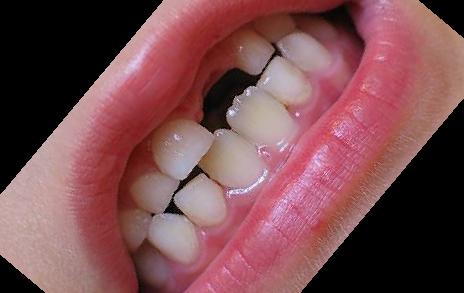
Condition: hypodontia